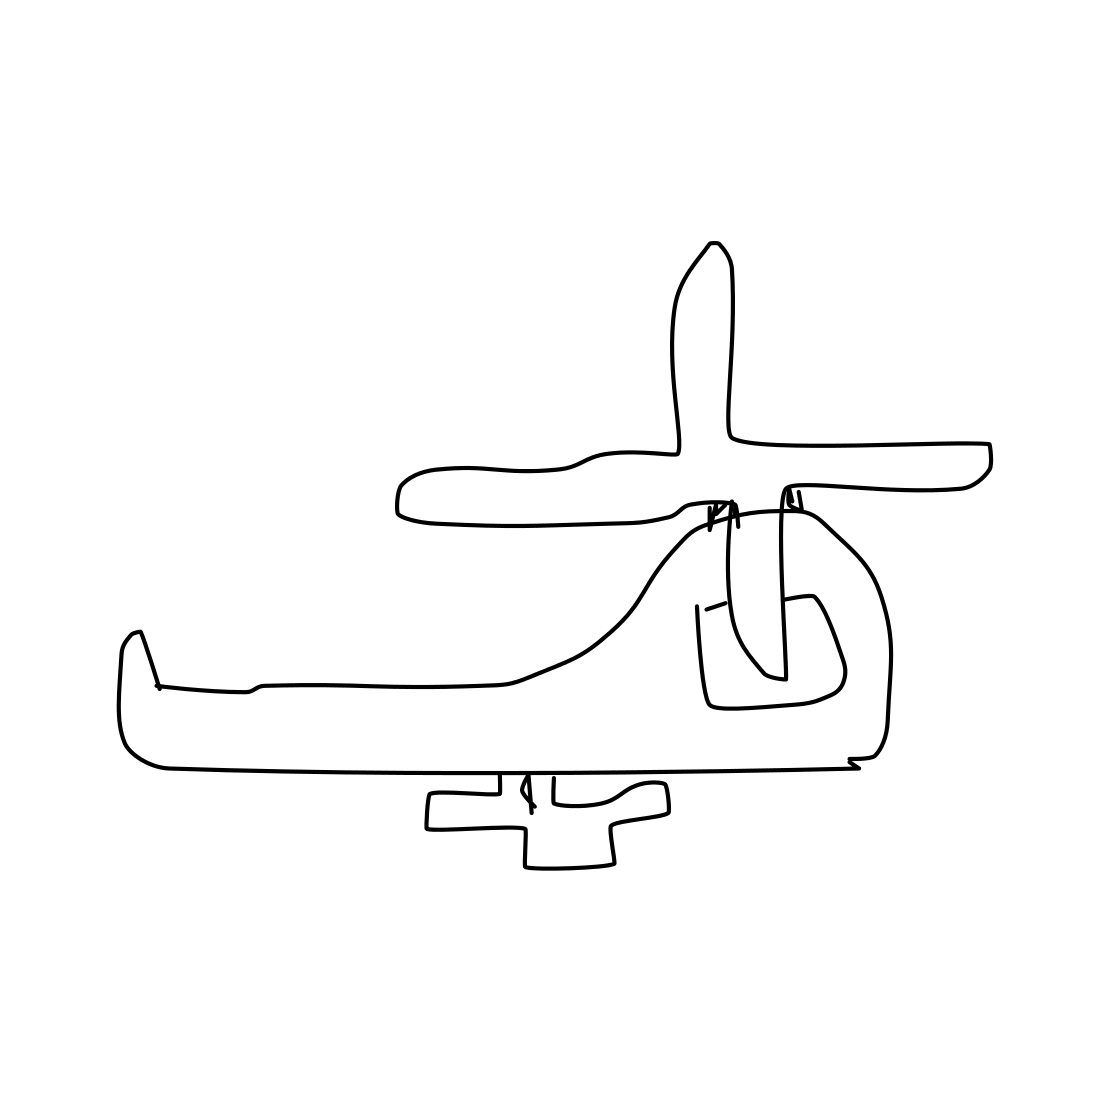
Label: helicopter